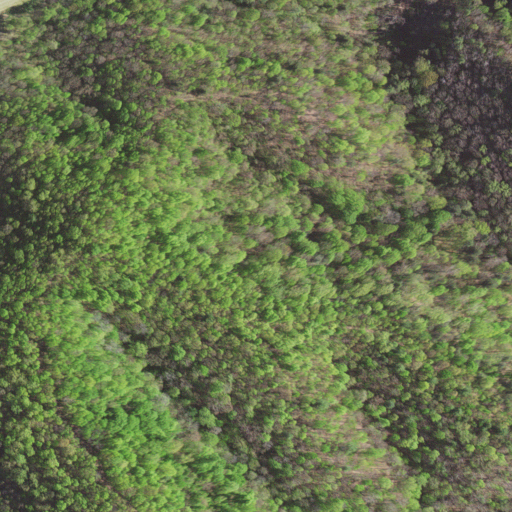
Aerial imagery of mountains in Virginia named Honey Locust Knobs containing deciduous forest, shrub, evergreen forest, and pasture